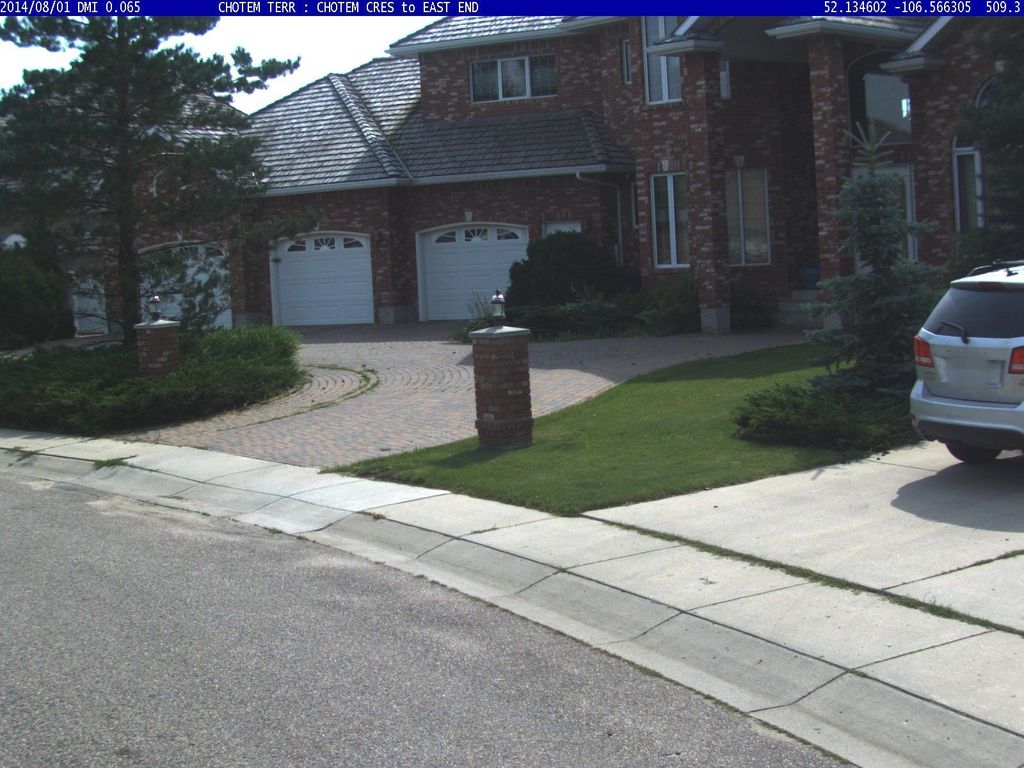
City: saskatoon